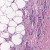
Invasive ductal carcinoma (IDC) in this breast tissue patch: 1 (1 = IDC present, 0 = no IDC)